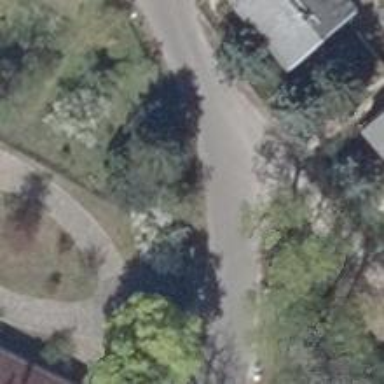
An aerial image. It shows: Residential dirt road with grade3 tracktype.